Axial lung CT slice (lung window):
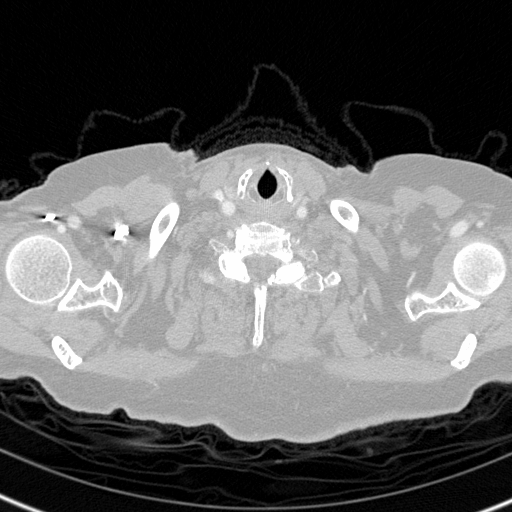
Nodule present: no